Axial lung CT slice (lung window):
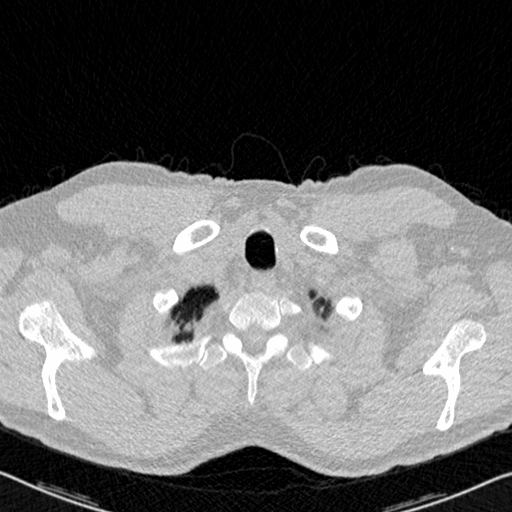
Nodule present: no